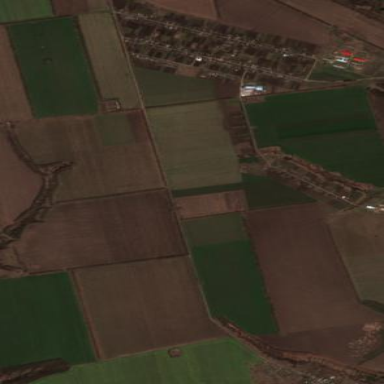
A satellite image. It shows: Picturesque farmland scene.